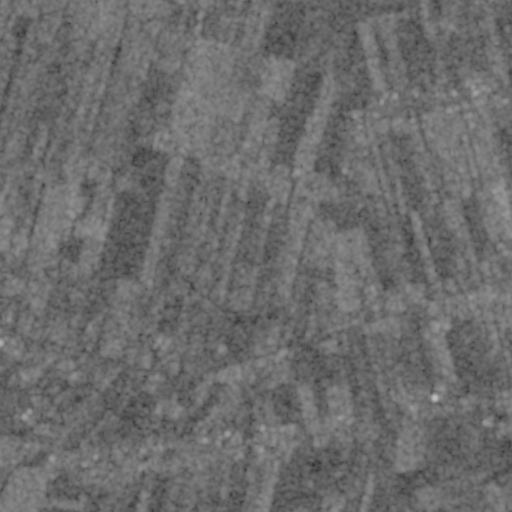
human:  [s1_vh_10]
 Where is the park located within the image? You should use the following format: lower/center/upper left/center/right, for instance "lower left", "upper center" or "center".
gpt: The park is located in the center of the image.
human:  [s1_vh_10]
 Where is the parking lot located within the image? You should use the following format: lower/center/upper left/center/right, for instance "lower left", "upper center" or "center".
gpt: The parking lot is located in the center of the image.
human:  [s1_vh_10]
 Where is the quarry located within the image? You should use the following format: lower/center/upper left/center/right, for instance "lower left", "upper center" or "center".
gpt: The quarry is located in the lower left of the image.
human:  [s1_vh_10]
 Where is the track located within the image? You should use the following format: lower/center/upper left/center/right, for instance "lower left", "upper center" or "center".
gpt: There is no track in the image.

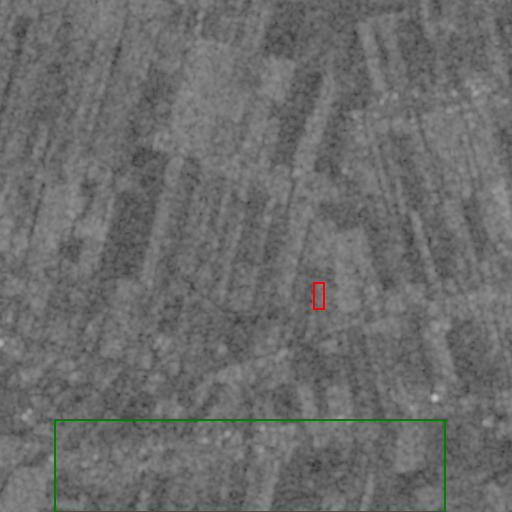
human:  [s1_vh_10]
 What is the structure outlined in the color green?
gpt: The structure outlined in green is a crop field.
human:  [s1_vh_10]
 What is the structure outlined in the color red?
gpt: The structure outlined in red is a park.
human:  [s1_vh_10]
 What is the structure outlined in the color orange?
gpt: There is no orange outline.